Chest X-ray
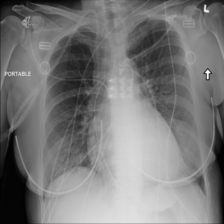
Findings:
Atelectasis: negative
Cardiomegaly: negative
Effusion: negative
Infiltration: negative
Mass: negative
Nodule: negative
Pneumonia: negative
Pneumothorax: negative
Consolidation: negative
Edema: negative
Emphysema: negative
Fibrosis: negative
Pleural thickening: negative
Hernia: negative